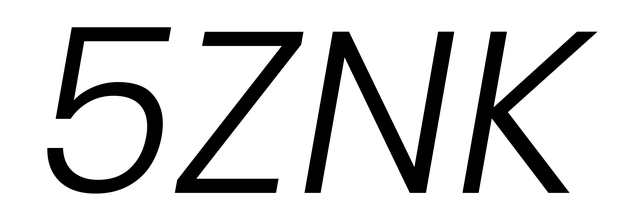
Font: Poppins-LightItalic